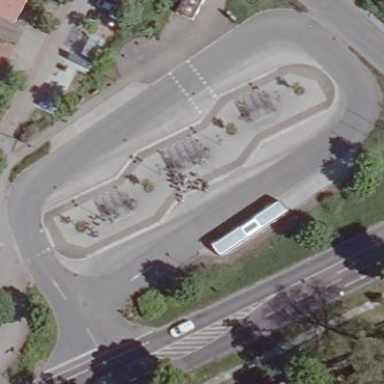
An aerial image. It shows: Station for public transport.